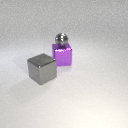
large purple metal cube below small gray metal sphere